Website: home-depot
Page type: payment
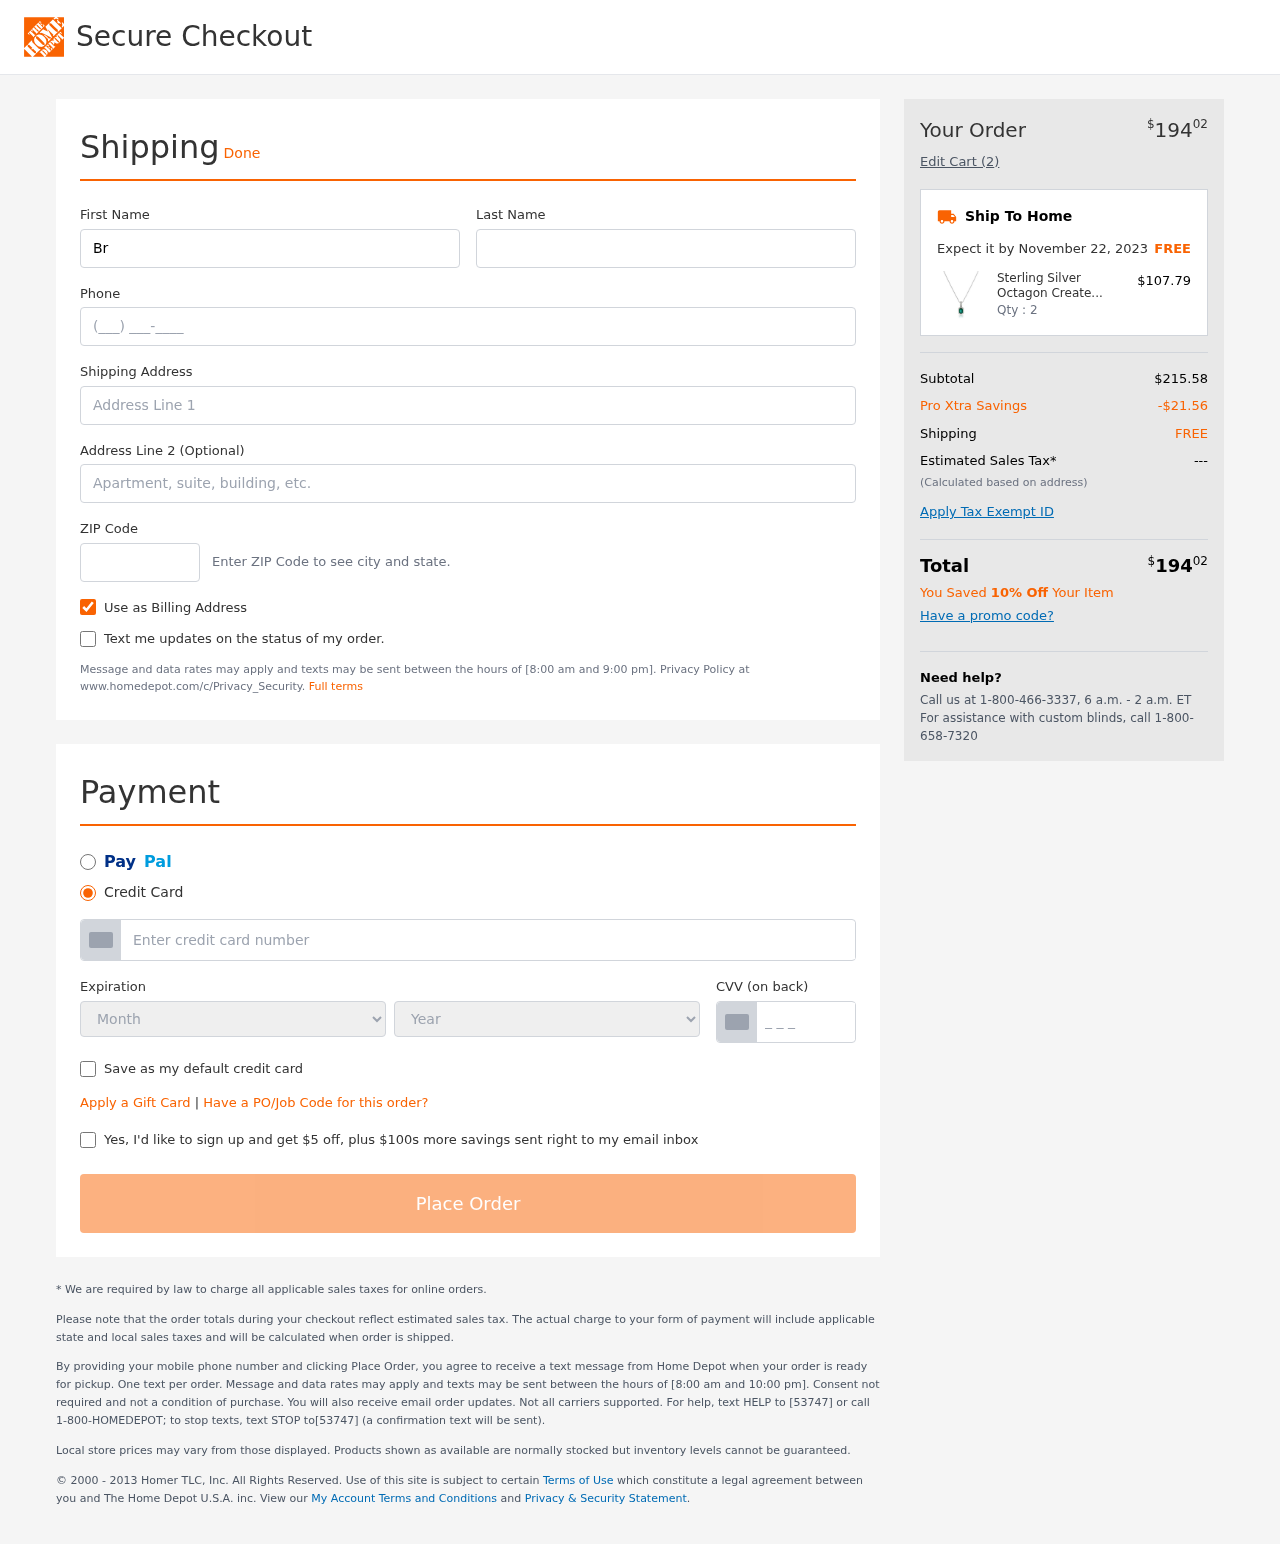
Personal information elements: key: PII_CARD_CVV
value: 402
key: PII_CARD_EXPIRY_MONTH
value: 11
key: PII_CARD_EXPIRY_YEAR
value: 30
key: PII_CARD_NUMBER
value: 2275 6106 5887 5844
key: PII_FIRSTNAME
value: Brittany
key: PII_LASTNAME
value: Harris
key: PII_PHONE
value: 2664812625
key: PII_POSTCODE
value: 16860
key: PII_STREET
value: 172 Marcus Glens
Product elements: key: PRODUCT1_NAME
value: Sterling Silver Octagon Created Emerald and Round Created White Sapphire Pendant Necklace
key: PRODUCT1_PRICE
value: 107.79
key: PRODUCT1_QUANTITY
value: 2
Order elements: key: ORDER_TOTAL
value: $19402
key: ORDER_NUM_ITEMS
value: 2
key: ORDER_DELIVERY_DATE
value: November 22, 2023
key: ORDER_SUBTOTAL
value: $215.58
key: ORDER_DISCOUNT
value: -$21.56
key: ORDER_SHIPPING_COST
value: FREE